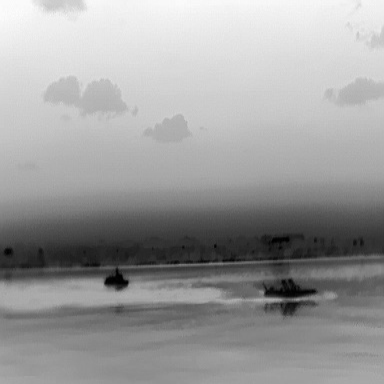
There is a canoe in the infrared image.